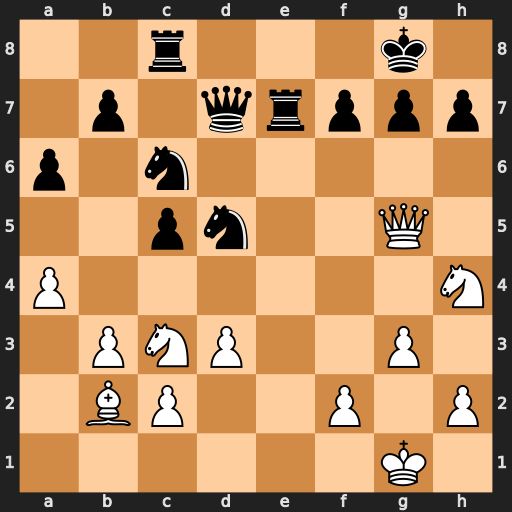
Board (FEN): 2r3k1/1p1qrppp/p1n5/2pn2Q1/P6N/1PNP2P1/1BP2P1P/6K1
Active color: w
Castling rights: -
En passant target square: -
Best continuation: Nxd5 Re1+ Kg2 Qxd5+ Qxd5